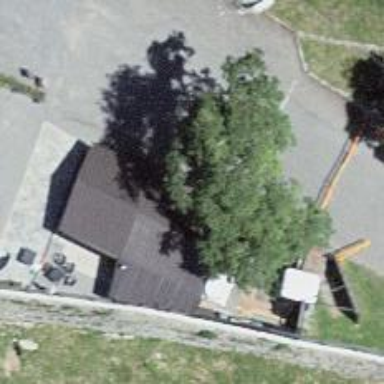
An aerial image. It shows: Kiosk.